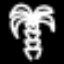
Label: palm tree